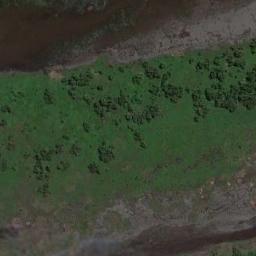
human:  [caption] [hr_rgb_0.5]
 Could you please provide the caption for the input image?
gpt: Many waters of different sizes and shapes are surrounded by wetlands .

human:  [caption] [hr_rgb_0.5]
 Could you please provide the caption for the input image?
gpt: There are a few brown bare lands in the river in a wetland with sparse green plants on the bare lands .

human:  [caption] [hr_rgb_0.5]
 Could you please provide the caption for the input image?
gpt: The wetland consists of bare land, Green plants and water .

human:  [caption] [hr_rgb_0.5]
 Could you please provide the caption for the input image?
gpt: This wetland is totally covered with vegetation .

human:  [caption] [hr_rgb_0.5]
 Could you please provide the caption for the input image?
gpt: The green meadow is beside the river on the wetland .